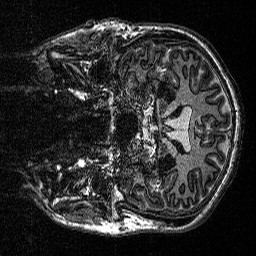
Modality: MP2RAGE
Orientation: coronal
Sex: male
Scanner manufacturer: siemens
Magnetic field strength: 3 T
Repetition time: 5 s
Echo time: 0.00292 s